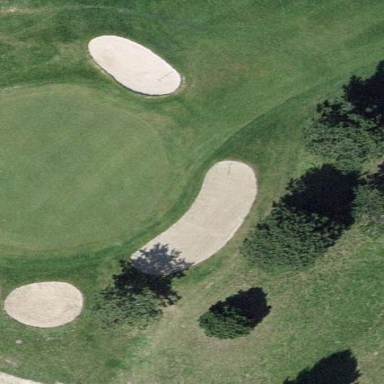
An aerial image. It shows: Sandy area is golf bunker.